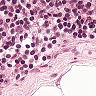
Metastatic tissue present: no